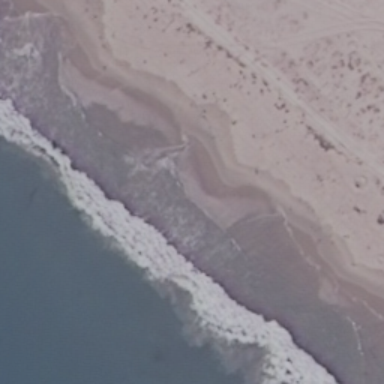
This is a beach with blue-green waters and sand .